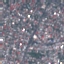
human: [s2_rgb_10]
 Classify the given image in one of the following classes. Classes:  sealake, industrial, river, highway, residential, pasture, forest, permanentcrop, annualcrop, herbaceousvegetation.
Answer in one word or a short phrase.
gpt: Residential